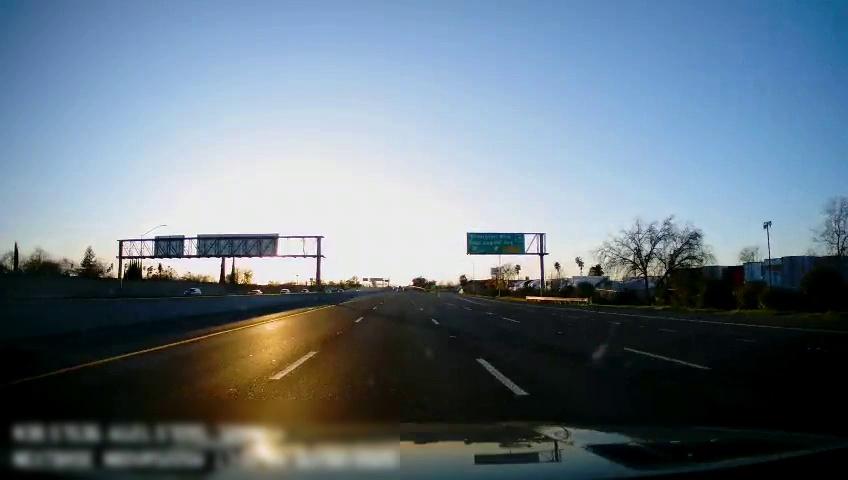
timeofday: Day
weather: Sunny
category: Drivable Space
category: Vehicles | SUV
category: Vehicles | Car
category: Vehicles | SUV
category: Lanes | Alternate Lane
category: Lanes | Current Lane
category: Lanes | Current Lane
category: Lanes | Current Lane
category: Lanes | Alternate Lane
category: Lanes | Alternate Lane
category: Traffic | Signs